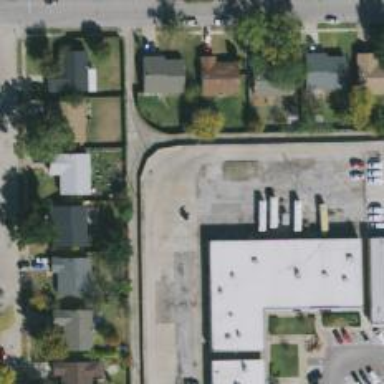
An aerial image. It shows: Alley classified as service road.